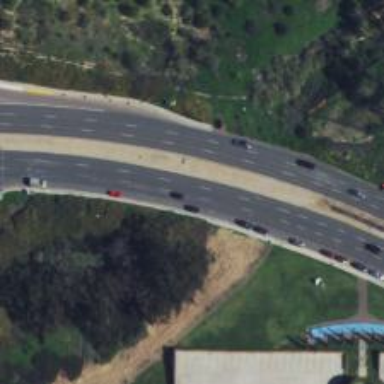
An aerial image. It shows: Primary highway with separate asphalt sidewalk.